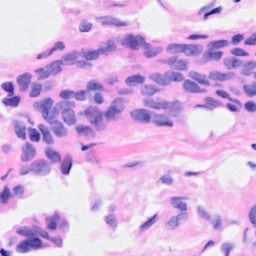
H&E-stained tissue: Breast